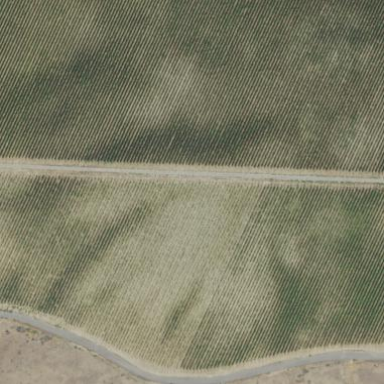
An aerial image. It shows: Vineyard with grape crops.